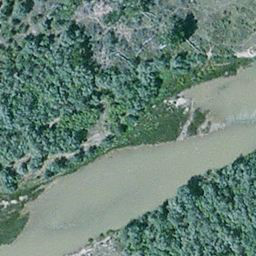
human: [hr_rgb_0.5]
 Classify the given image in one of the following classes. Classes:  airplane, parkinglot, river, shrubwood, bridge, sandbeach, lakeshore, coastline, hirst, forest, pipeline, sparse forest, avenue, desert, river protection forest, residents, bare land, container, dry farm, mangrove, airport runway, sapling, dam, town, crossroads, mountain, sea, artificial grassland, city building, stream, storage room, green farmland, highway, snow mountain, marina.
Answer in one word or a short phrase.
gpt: river